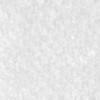
Label: no_change